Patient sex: M
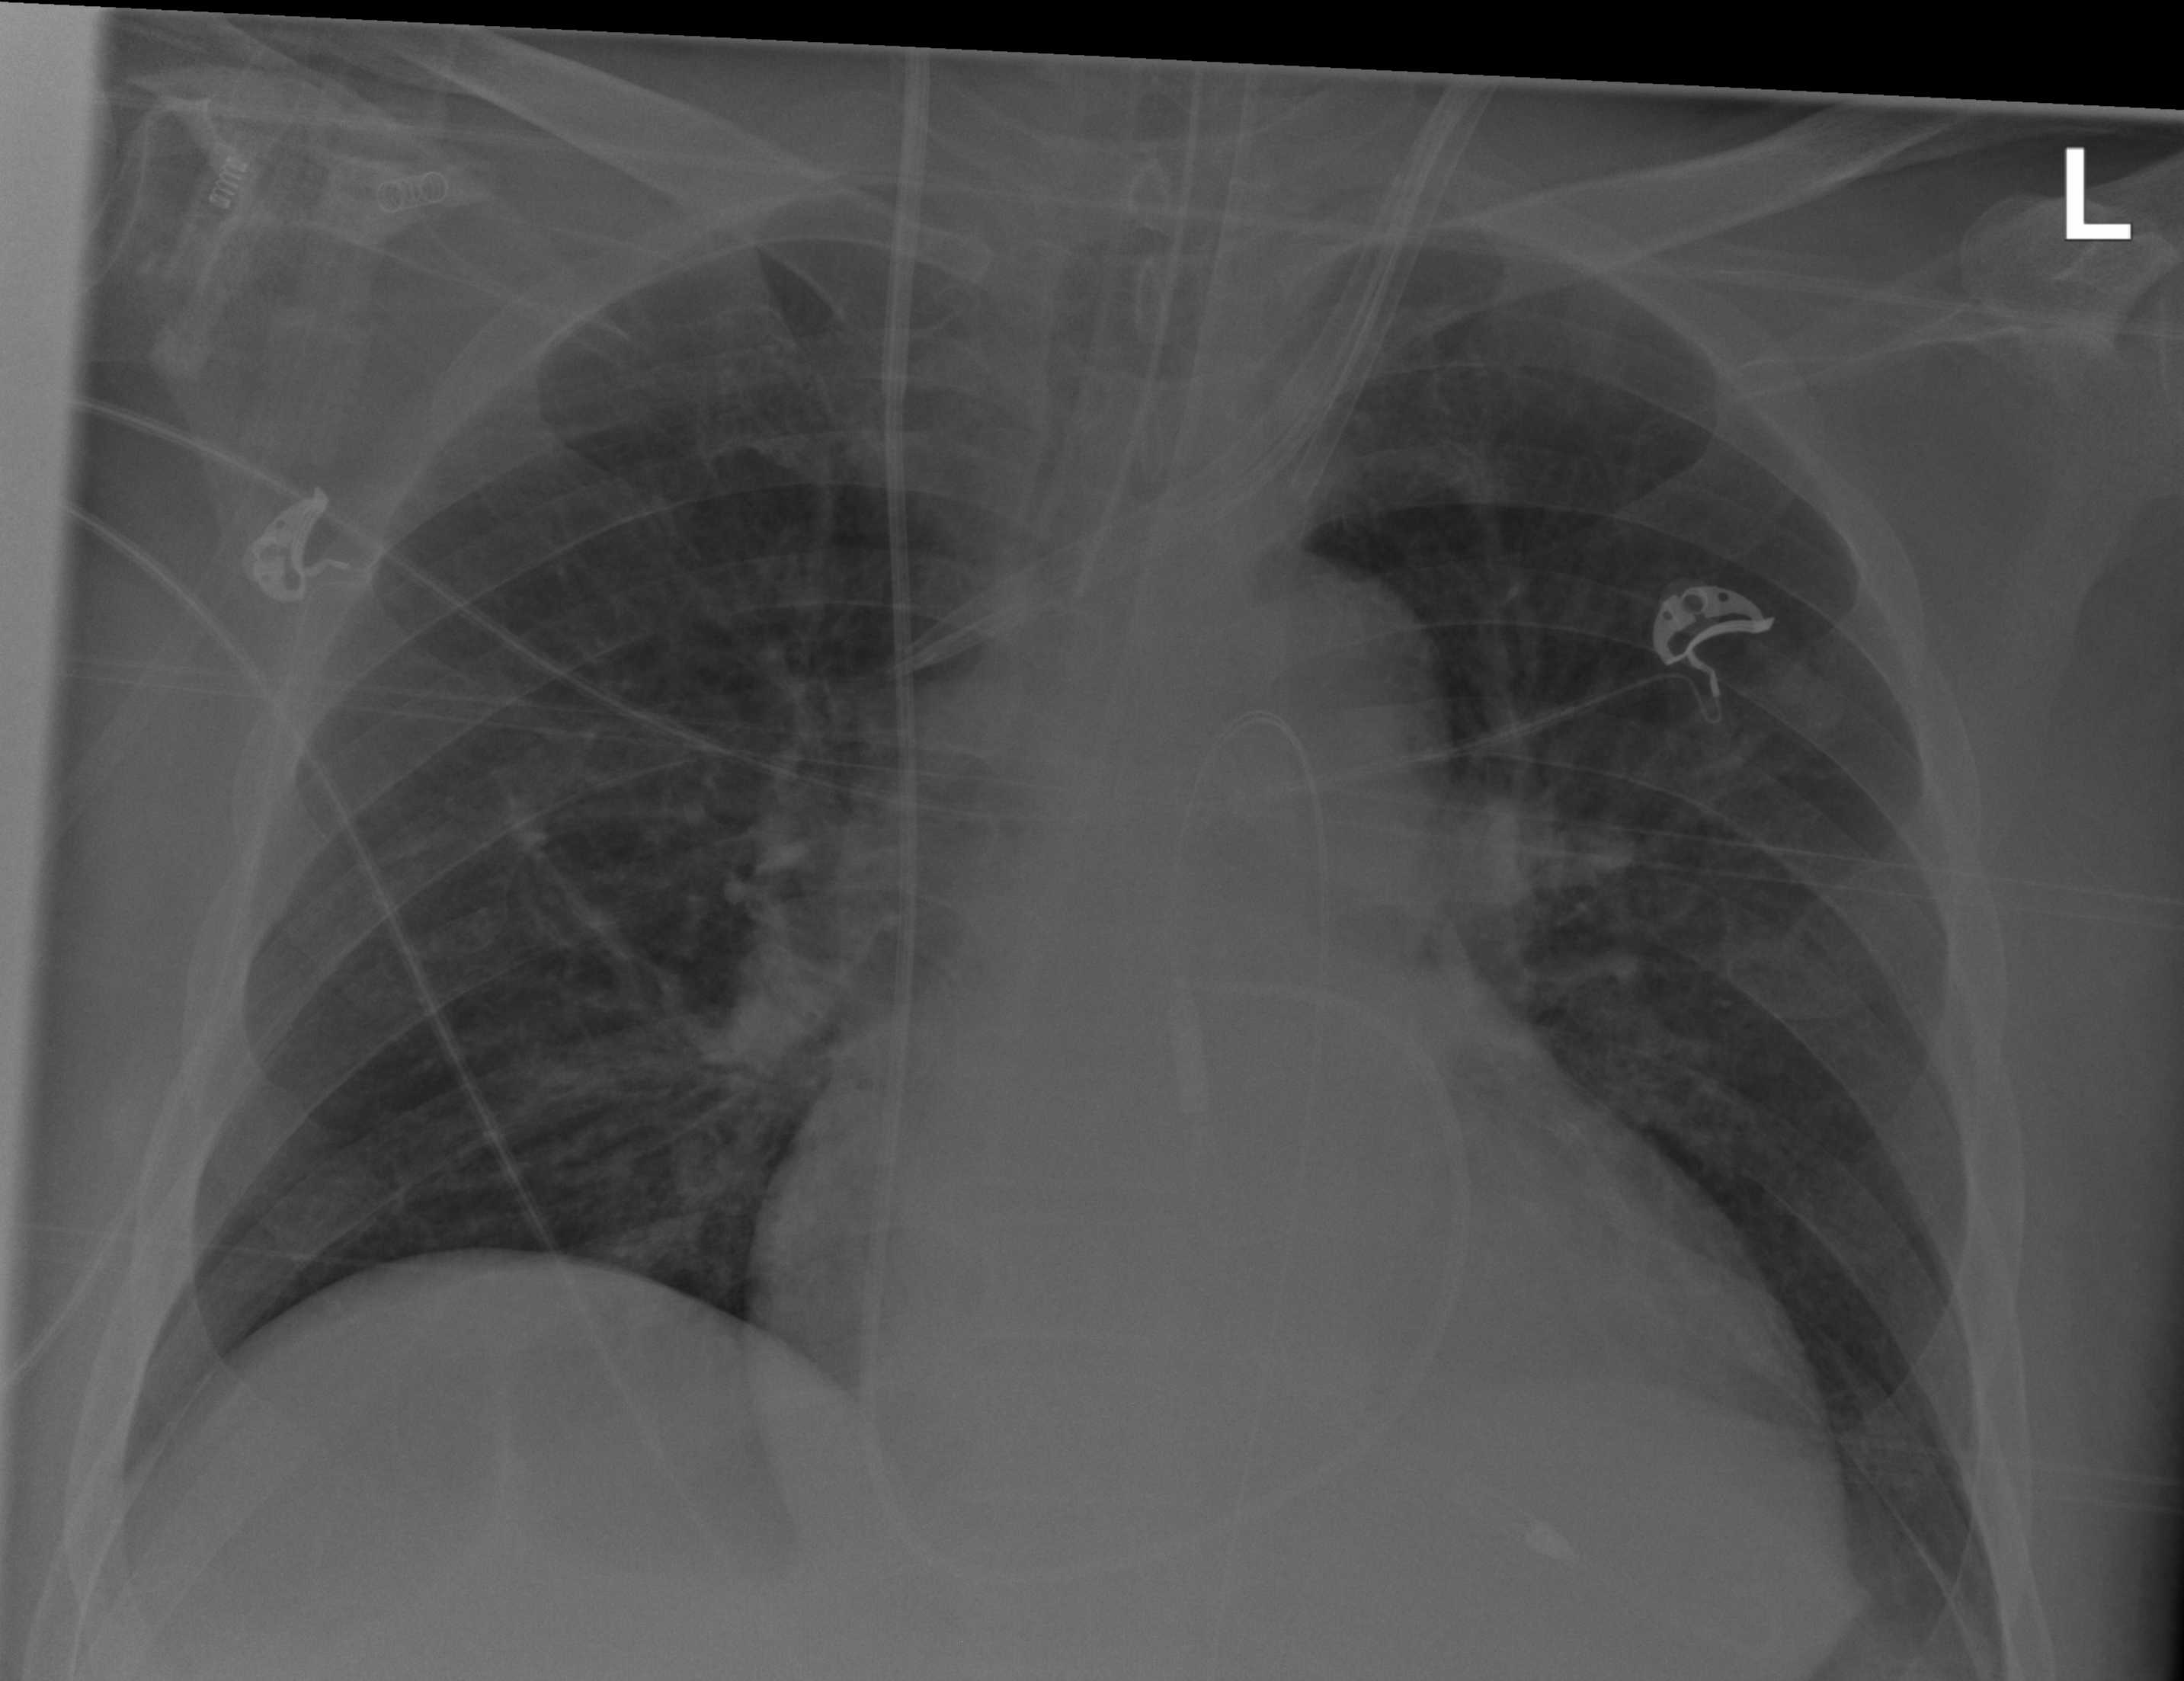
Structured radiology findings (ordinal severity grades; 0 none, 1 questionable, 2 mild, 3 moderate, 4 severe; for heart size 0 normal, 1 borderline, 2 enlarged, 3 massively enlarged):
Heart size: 2
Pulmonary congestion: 0
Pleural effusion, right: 1
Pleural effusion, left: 1
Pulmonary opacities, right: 1
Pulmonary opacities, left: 1
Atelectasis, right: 2
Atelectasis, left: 2